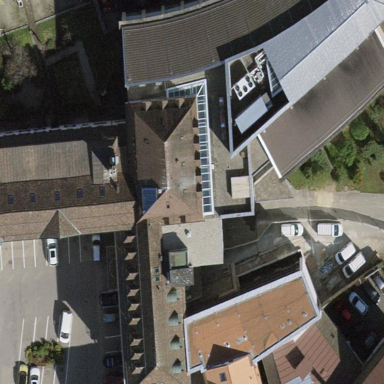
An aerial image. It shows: Hospital building.